Interaction volume radius: 5 \u00c5
Interaction volume height: 15 \u00c5
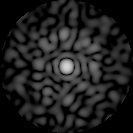
Disorder parameter: 0.8935